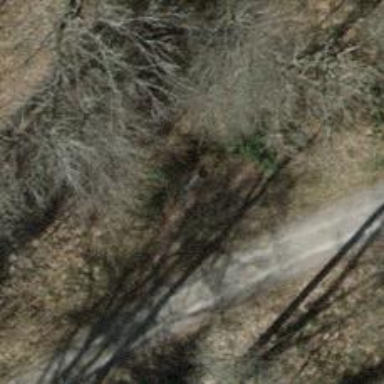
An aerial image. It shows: Brown bench.